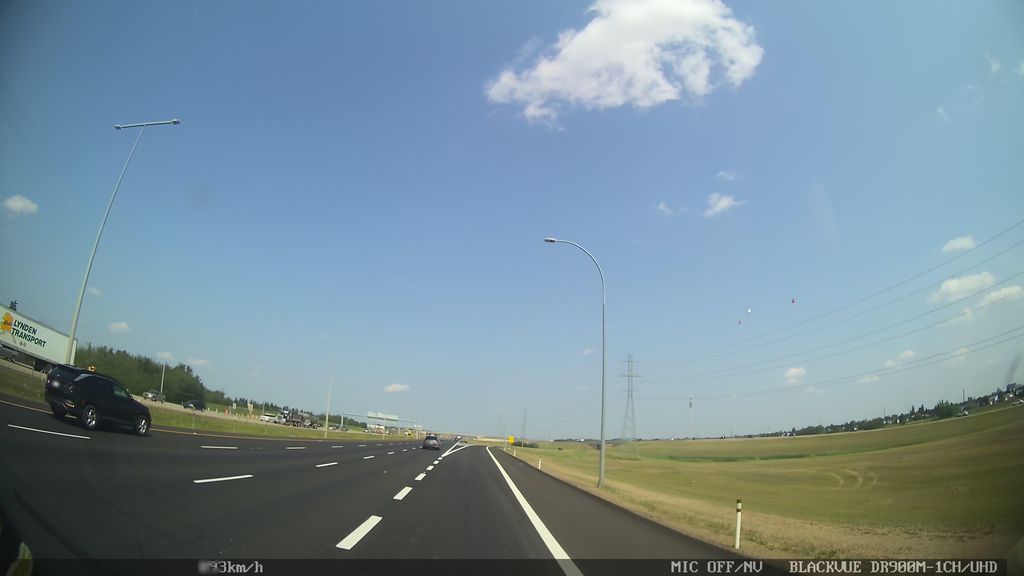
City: edmonton